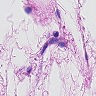
Metastatic tissue present: no